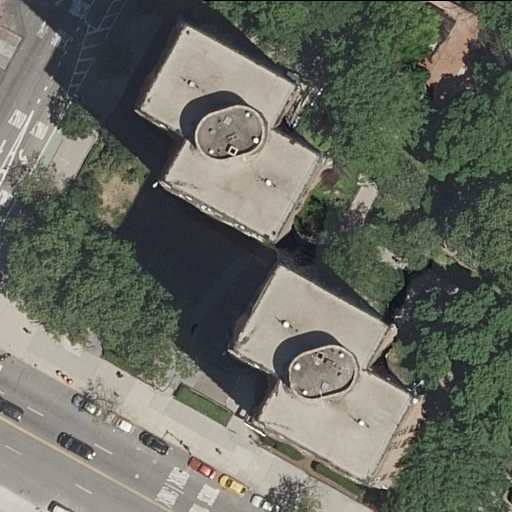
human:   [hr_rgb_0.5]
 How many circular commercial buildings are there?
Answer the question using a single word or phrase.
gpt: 0

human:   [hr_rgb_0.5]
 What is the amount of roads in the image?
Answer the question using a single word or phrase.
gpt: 9

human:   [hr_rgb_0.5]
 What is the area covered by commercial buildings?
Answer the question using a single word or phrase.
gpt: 0m2

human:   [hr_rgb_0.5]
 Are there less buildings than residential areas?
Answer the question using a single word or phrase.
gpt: no

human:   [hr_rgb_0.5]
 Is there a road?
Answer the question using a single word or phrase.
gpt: yes

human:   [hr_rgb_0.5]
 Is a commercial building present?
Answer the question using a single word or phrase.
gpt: no

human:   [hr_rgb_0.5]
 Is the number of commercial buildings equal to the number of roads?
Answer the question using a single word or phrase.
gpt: no

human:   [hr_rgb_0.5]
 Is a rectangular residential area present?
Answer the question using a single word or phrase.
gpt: yes

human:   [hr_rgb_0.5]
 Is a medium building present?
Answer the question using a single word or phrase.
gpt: no

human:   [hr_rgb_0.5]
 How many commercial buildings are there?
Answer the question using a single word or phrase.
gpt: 0

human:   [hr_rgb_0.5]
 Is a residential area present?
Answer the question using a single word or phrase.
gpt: yes

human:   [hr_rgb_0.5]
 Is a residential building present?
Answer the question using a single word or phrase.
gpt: yes

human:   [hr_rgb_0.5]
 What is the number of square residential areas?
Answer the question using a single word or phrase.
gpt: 0

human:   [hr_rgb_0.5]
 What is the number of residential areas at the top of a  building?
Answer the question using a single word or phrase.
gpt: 0

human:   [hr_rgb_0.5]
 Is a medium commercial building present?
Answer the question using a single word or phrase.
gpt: no

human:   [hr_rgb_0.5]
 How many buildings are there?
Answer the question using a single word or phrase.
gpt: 2

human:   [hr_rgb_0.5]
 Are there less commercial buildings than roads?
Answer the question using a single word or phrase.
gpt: yes

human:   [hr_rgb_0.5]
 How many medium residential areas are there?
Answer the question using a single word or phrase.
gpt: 0

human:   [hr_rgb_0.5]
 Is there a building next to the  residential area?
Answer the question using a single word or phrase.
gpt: yes

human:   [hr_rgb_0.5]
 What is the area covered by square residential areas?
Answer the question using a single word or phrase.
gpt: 0m2

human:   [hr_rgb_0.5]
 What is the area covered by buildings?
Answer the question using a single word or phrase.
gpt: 1679m2

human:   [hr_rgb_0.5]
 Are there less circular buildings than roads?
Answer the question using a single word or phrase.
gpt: yes

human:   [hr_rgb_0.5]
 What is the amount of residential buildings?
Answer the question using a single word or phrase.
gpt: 2

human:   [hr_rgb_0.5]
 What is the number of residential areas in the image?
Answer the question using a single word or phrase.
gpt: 1

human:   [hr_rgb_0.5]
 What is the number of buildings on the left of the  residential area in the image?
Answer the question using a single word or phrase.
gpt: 0

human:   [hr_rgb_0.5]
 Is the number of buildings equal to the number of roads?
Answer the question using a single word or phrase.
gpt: no

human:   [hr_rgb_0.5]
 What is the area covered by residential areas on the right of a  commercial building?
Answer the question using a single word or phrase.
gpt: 0m2

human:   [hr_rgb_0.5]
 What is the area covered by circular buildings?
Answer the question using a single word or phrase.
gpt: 0m2

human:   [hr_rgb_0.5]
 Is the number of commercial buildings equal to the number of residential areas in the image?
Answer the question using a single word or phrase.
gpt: no

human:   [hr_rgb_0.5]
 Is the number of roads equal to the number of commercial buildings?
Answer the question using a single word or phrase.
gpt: no

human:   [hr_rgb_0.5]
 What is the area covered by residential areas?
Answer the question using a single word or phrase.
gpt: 8869m2

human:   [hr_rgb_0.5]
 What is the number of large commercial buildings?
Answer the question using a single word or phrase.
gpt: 0

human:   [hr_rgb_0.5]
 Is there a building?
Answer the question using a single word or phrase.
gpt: yes

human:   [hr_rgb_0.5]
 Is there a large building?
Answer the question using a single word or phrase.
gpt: yes

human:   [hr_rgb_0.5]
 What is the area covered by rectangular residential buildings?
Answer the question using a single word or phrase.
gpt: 0m2

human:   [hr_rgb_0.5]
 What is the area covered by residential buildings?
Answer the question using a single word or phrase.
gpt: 1679m2

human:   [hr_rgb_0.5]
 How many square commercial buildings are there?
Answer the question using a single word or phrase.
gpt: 0

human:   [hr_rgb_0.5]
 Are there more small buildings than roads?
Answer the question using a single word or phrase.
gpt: no

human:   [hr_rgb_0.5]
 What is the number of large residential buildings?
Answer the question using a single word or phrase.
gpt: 2

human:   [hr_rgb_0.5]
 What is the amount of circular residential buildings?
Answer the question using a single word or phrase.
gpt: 0

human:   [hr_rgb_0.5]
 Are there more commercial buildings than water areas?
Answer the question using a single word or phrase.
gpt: no

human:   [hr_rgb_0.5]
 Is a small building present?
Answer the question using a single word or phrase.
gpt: no

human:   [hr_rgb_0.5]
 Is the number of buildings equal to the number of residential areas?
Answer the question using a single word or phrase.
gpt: no

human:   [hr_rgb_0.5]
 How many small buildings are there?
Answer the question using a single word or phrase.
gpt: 0

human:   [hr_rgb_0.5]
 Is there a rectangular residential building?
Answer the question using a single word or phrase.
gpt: no

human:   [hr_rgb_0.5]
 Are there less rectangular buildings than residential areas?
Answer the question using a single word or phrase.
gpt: yes

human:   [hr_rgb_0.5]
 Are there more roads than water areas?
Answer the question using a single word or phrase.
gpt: yes

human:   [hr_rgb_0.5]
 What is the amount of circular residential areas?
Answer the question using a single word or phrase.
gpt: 0

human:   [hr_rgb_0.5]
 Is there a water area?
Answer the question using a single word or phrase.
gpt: no

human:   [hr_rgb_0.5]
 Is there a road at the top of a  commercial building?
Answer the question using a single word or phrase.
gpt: no

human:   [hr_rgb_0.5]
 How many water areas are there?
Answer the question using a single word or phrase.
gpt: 0

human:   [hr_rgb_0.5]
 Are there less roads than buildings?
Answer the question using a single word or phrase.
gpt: no

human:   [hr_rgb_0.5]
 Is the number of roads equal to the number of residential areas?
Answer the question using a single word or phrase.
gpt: no

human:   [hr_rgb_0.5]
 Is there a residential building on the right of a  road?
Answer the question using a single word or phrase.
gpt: yes

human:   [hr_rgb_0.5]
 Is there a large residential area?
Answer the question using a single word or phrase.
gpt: yes

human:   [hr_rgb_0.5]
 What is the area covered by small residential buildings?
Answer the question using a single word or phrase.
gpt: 0m2

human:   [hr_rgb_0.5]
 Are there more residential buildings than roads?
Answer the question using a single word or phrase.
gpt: no

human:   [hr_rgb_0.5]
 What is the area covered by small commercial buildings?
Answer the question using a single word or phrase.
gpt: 0m2

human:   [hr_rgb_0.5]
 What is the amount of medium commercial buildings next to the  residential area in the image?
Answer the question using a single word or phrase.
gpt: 0

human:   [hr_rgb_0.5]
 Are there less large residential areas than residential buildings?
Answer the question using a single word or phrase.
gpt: yes

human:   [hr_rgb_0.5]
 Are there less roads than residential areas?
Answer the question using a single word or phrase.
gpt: no

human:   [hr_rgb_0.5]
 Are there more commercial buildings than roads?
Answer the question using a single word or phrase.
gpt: no

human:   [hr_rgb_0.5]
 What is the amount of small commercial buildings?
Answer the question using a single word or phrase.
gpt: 0

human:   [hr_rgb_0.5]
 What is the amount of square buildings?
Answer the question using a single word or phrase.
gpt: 0